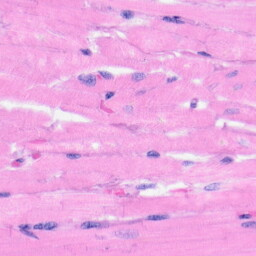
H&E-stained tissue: Heart